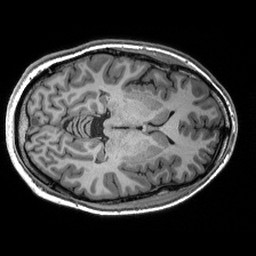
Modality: T1w
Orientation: axial
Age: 24
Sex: male
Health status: healthy
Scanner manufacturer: siemens
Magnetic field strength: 3 T
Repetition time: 2.53 s
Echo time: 0.00288 s